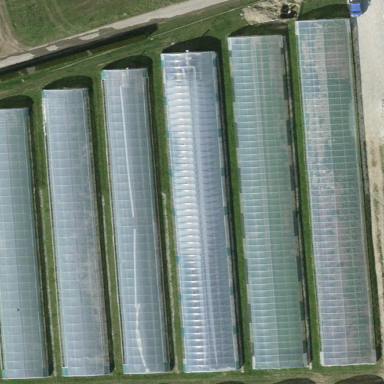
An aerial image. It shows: Greenhouse.